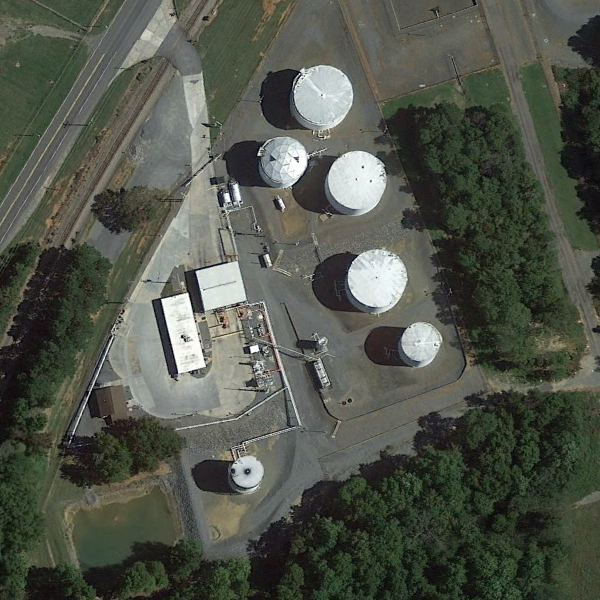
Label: StorageTanks